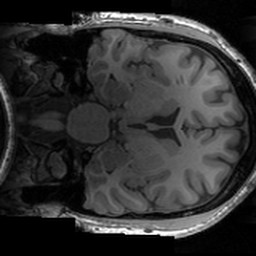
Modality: T1w
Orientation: coronal
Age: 21
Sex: male
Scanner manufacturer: siemens
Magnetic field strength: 3 T
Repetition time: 1.63 s
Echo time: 0.00311 s